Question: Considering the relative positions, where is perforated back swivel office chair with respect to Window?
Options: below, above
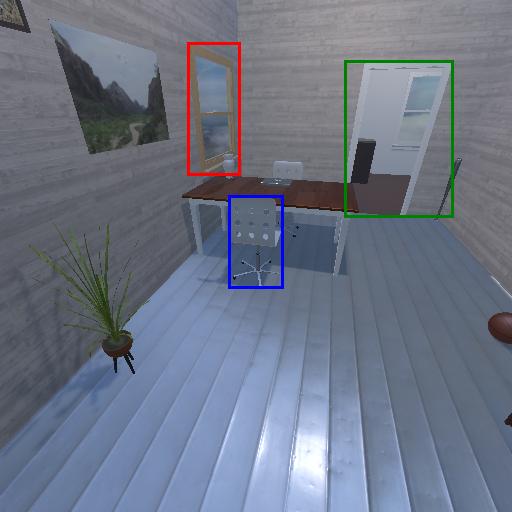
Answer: below